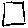
Label: square